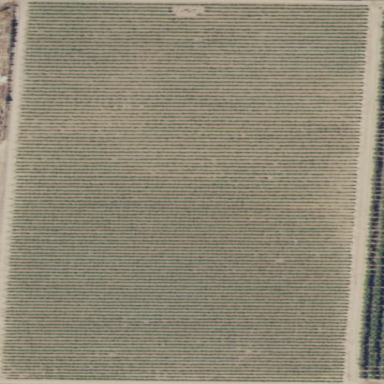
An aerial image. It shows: Beautiful vineyard in the countryside.